Interaction volume radius: 10 \u00c5
Interaction volume height: 10 \u00c5
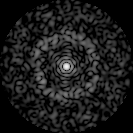
Disorder parameter: 0.8224